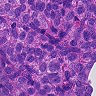
Metastatic tissue present: yes